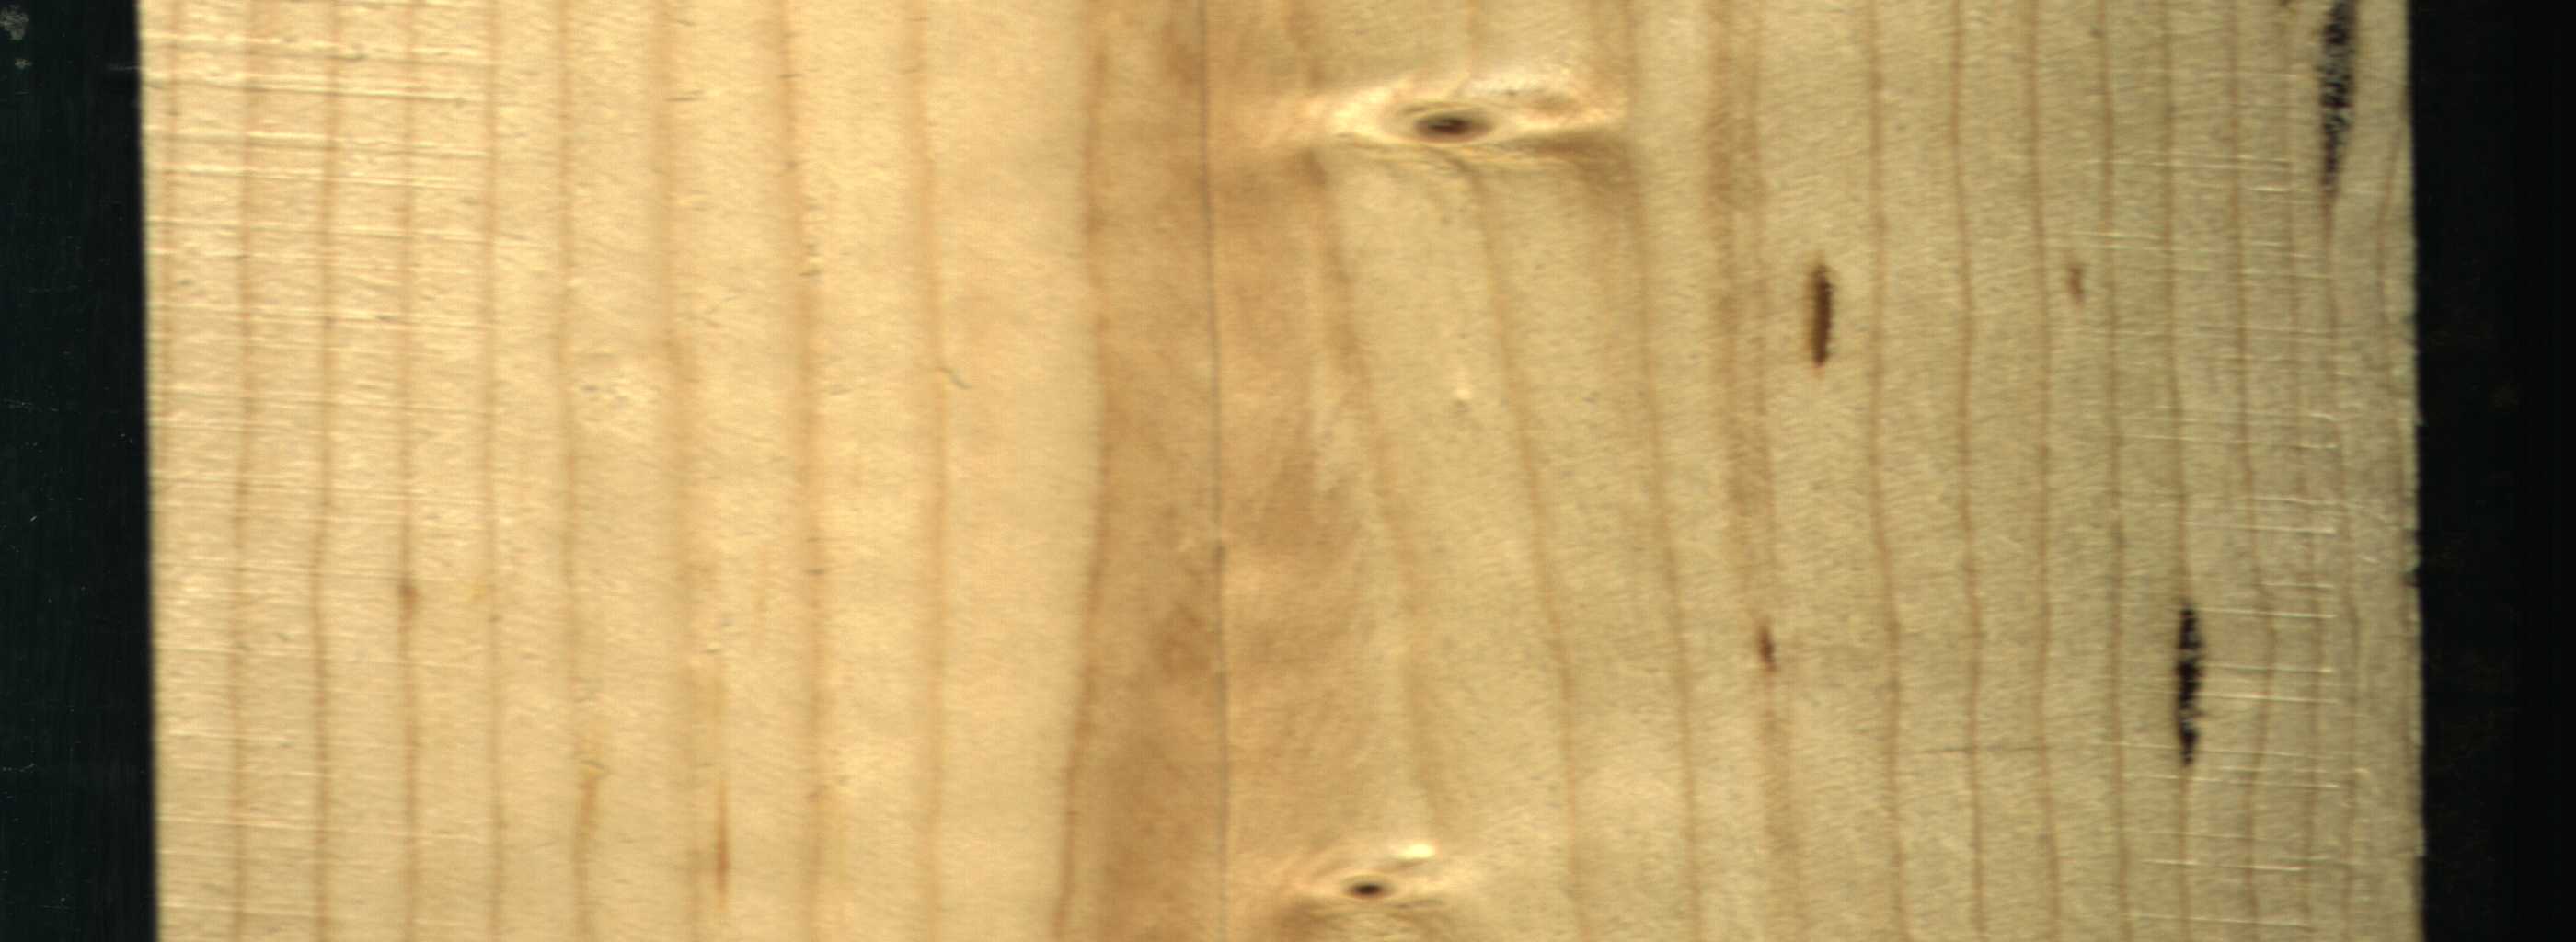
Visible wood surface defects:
resin
resin
resin
Live_Knot
Live_Knot